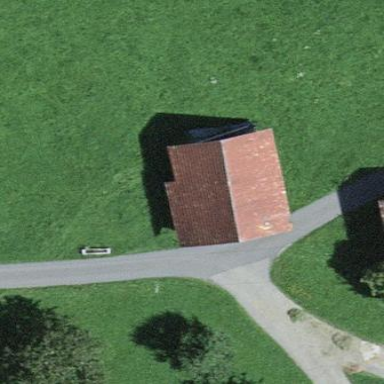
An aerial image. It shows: Rural barn.